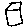
Label: square